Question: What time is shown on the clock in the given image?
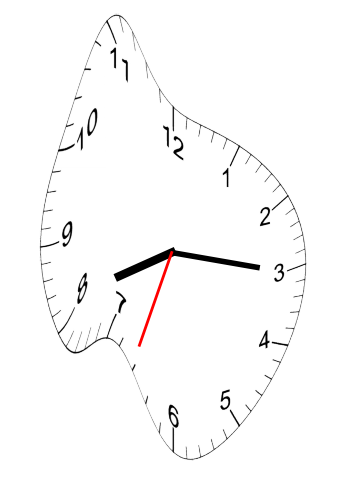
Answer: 08:15:33